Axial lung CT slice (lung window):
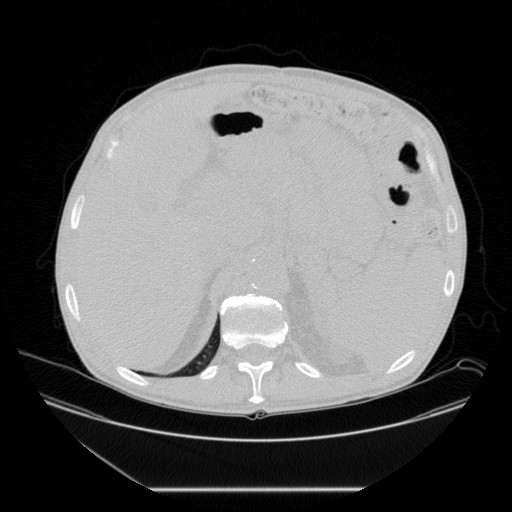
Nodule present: no